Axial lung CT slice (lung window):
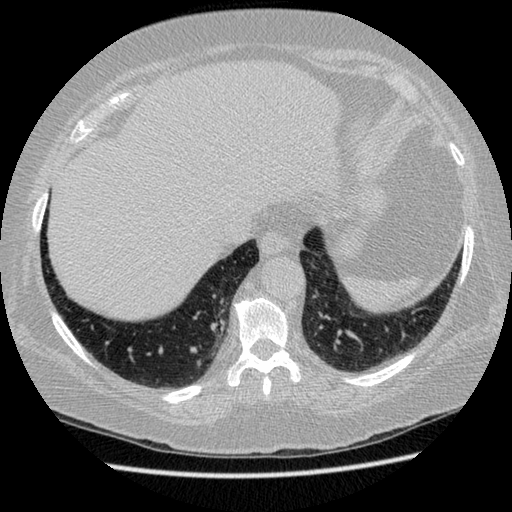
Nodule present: no